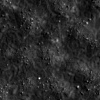
Atmospheric dust classification: not_dusty